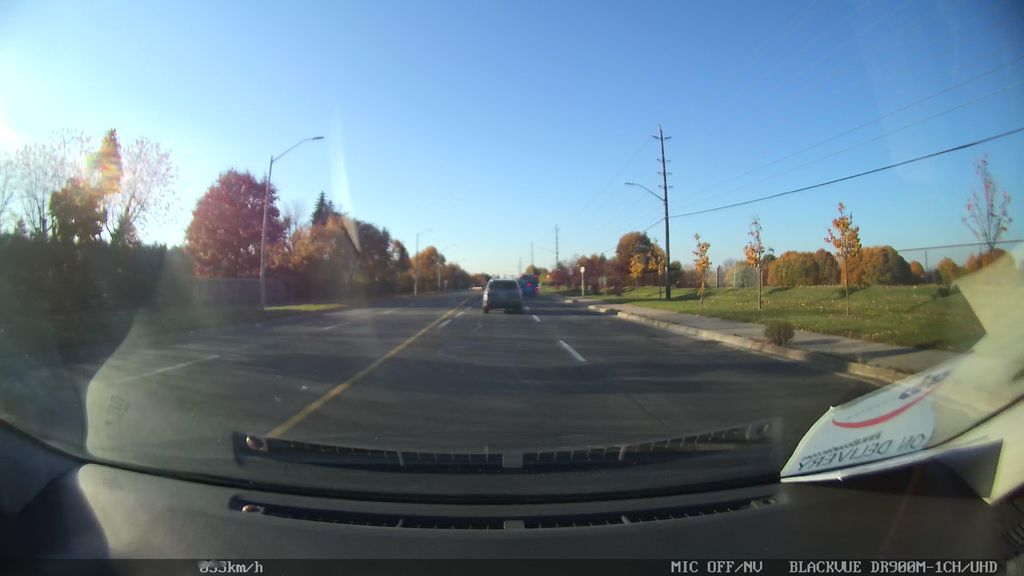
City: toronto